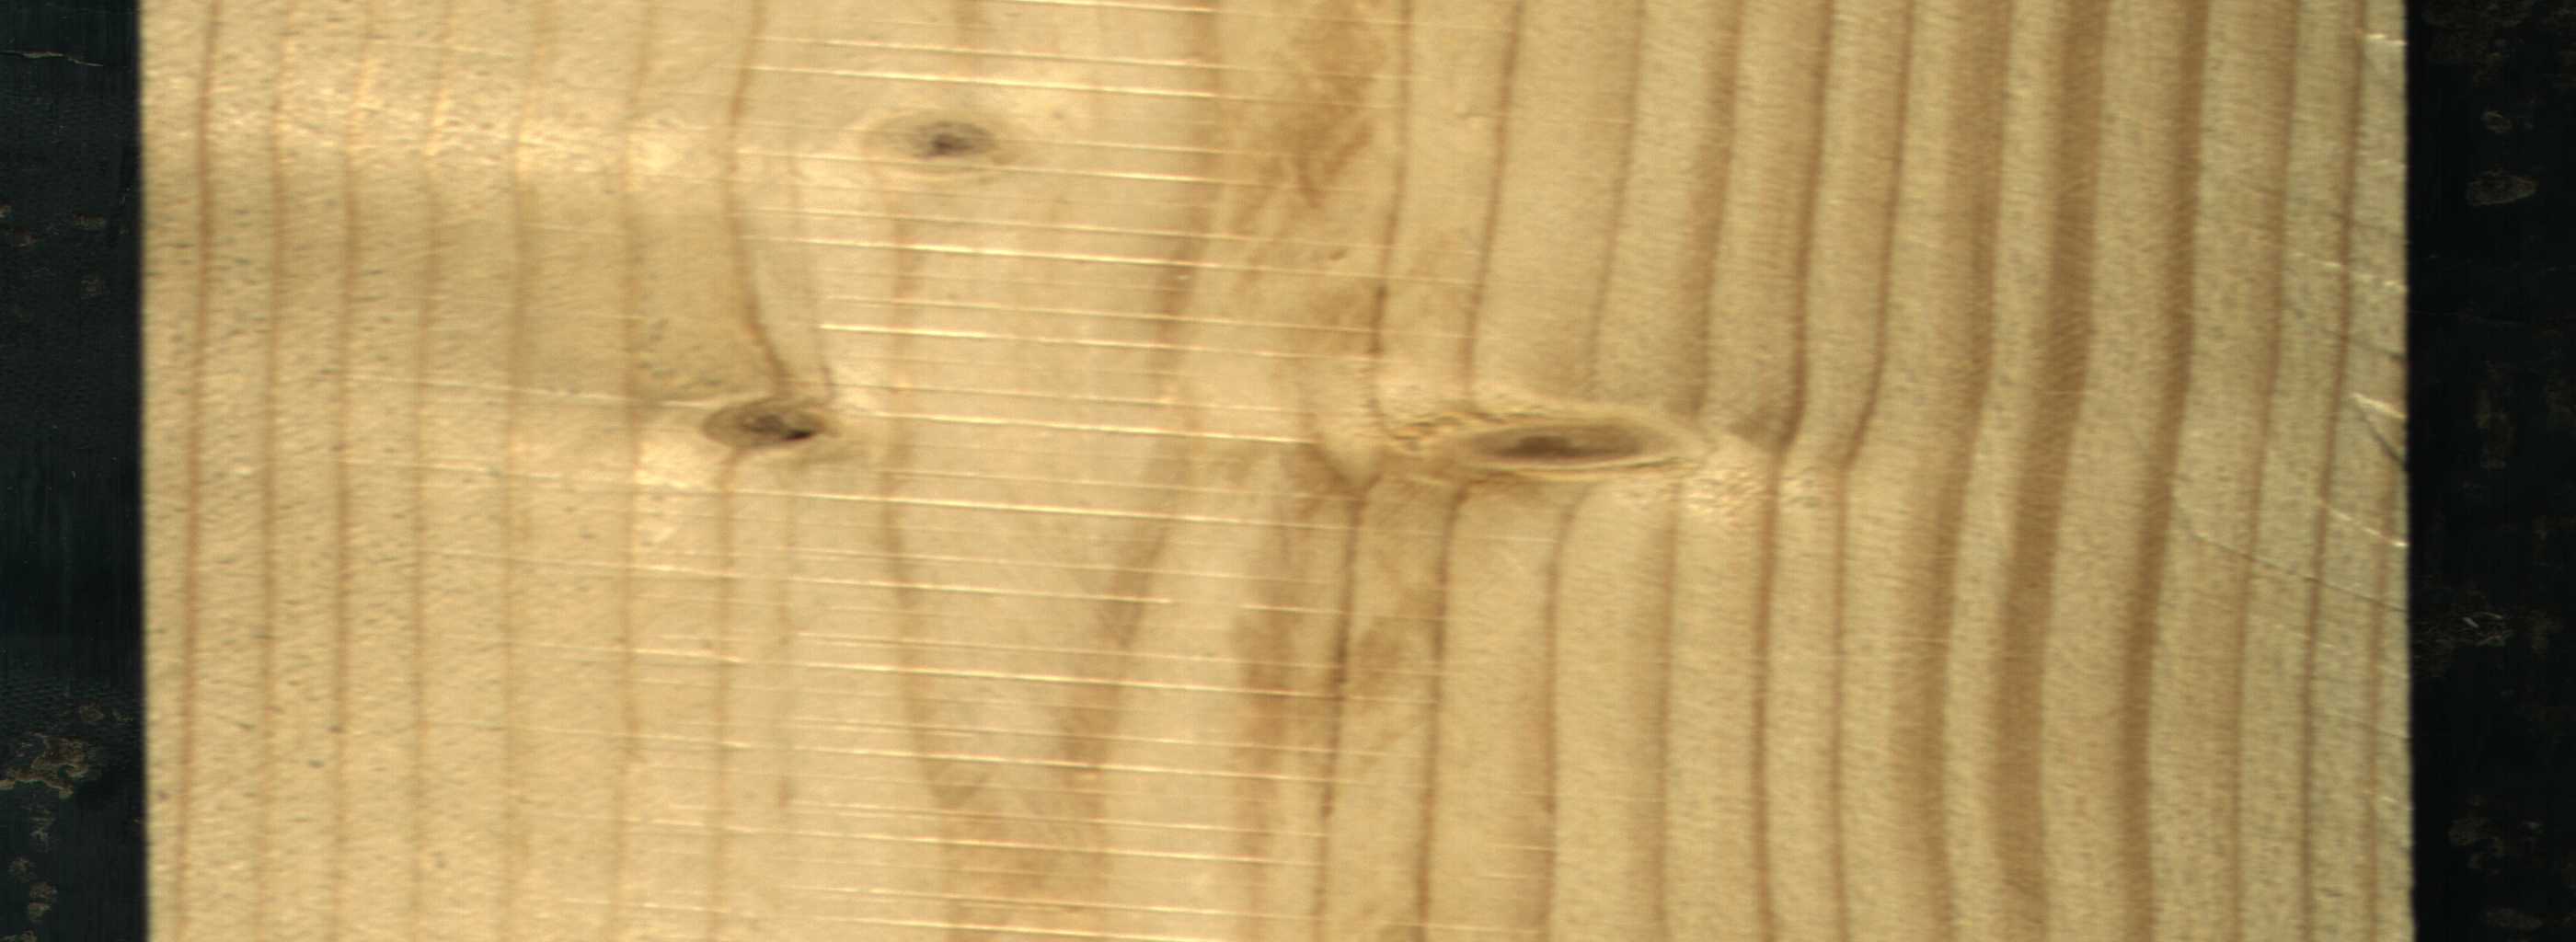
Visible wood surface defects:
Live_Knot
Live_Knot
Live_Knot